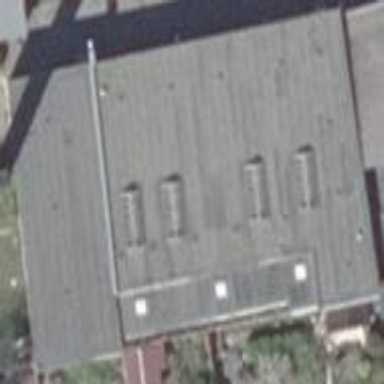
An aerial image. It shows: Commercial building with flat black roof made of tar paper.